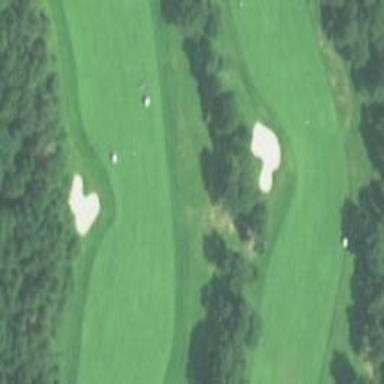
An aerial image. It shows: Golf hole.